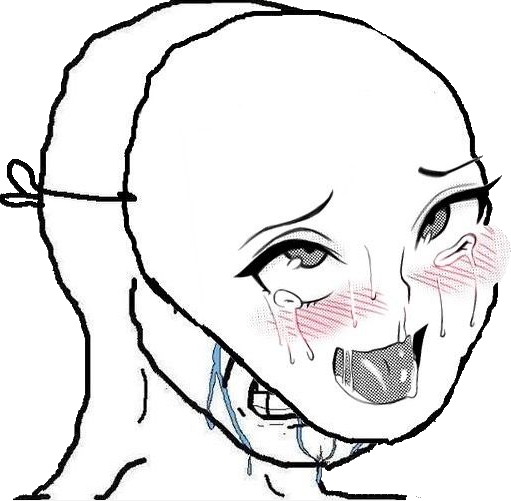
Label: 5_Crying_Wojak